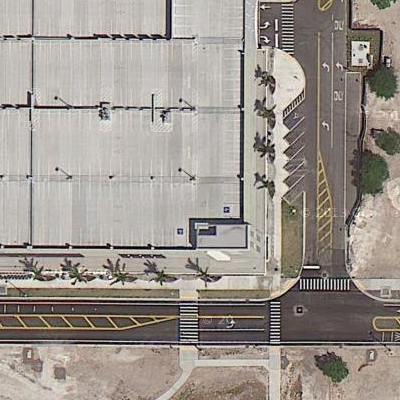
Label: Industry